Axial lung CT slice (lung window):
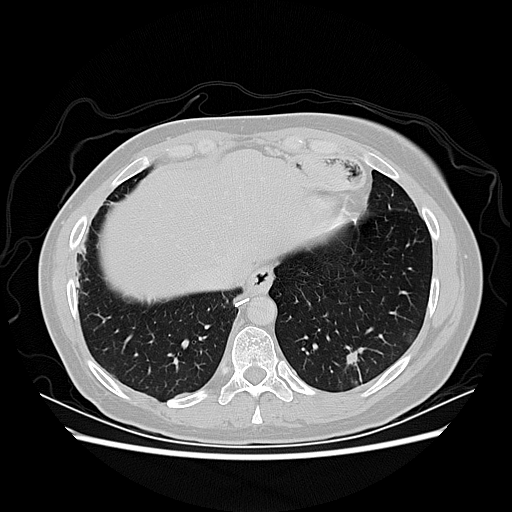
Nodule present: yes
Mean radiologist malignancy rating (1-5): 3.75